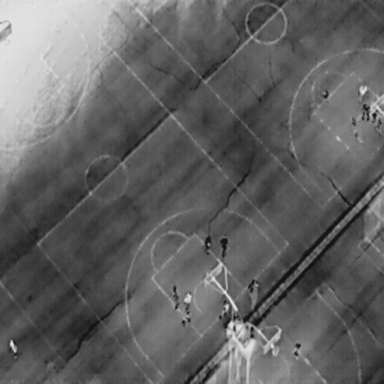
There are 14 People in the infrared image.